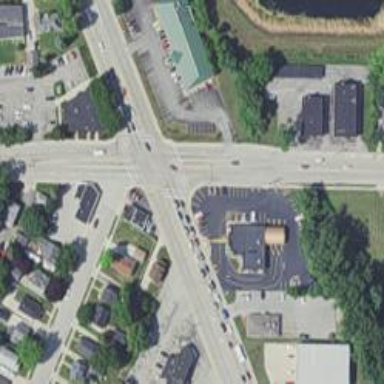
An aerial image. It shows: Marked road crossing.